Field crop: maize
Growth stage: 2
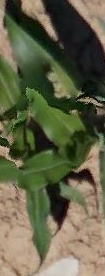
Species: maize